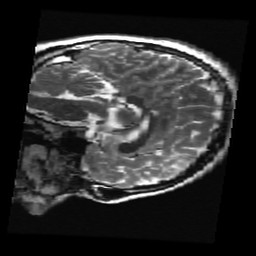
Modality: T2w
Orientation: sagittal
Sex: male
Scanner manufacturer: ge
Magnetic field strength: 3 T
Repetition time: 5 s
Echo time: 0.101 s